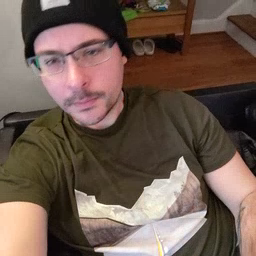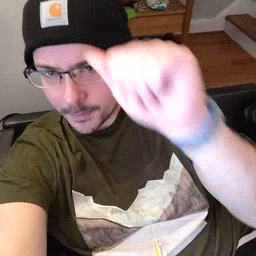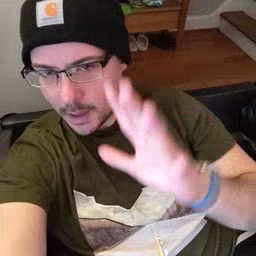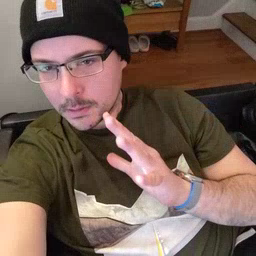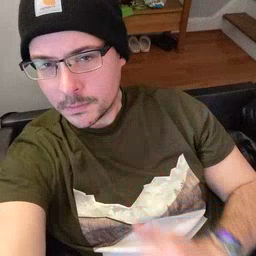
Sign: man